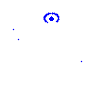
Particle: pion